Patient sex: F
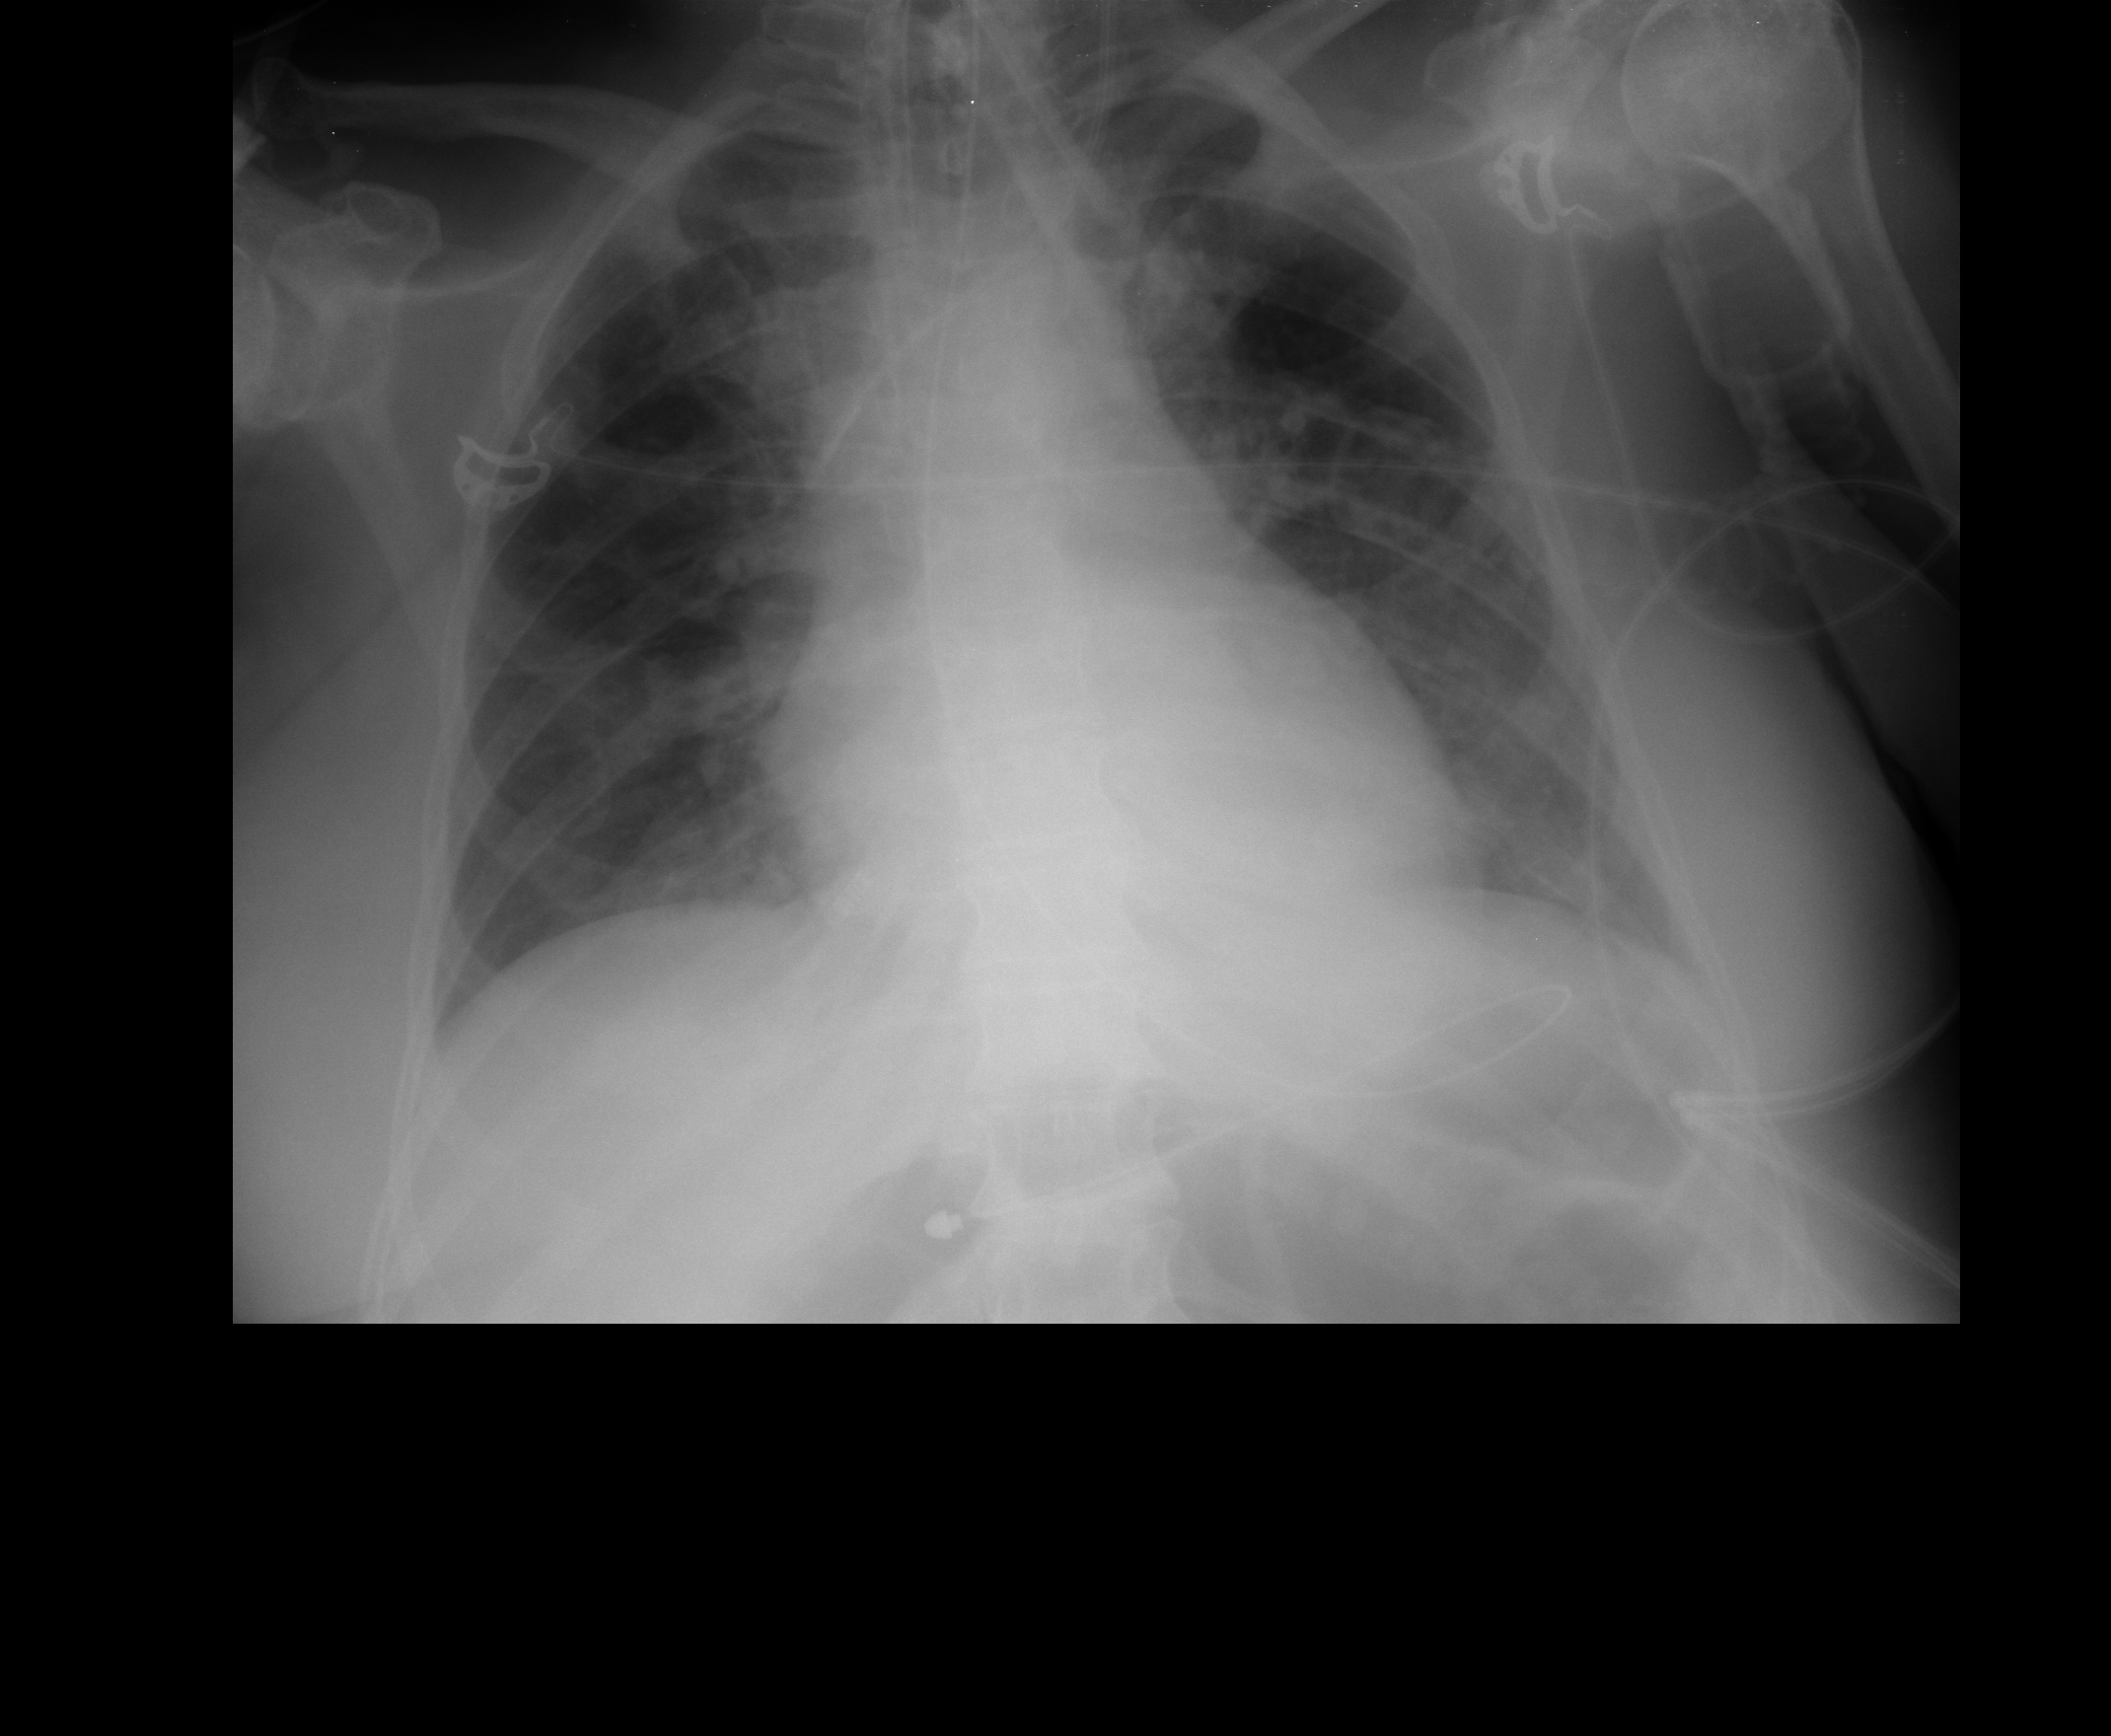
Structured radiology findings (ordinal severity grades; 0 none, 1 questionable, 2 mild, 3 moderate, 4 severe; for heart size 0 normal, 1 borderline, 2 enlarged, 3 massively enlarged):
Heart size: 2
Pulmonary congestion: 2
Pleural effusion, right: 0
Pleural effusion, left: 0
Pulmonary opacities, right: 0
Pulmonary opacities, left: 0
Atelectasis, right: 2
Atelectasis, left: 2